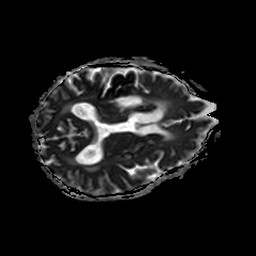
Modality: ADC
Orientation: axial
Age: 78
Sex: female
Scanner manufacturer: philips
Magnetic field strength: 3 T
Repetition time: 3.076 s
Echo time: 0.076 s